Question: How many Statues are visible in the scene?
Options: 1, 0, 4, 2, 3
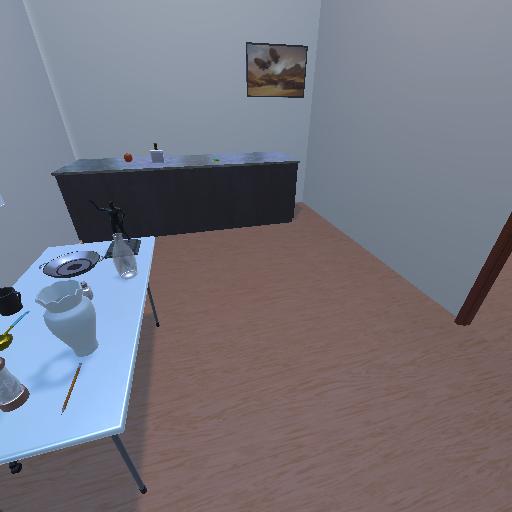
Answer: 1